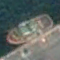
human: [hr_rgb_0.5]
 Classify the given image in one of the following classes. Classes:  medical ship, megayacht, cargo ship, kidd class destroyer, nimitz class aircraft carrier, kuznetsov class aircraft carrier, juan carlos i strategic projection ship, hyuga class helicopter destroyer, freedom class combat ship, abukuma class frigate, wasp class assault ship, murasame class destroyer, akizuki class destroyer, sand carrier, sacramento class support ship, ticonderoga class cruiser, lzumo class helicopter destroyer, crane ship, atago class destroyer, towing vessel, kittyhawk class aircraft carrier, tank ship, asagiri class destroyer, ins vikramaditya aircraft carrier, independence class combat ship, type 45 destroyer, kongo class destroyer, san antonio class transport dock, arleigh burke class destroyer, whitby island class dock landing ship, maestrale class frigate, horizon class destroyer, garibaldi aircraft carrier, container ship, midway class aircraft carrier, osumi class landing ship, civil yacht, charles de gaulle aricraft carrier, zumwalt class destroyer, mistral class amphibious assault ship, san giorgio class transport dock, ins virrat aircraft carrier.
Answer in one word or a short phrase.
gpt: Towing vessel